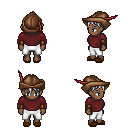
a pixel art fantasy rpg character, female body template, human, dark skin, maroon long-sleeve shirt, white pants, white short bangs hairstyle, leather cap, cloth bracers, brown slippers, four views (front, back, left, right), 2x2 character sprite sheet, small pixel art, hard edges, no anti-aliasing